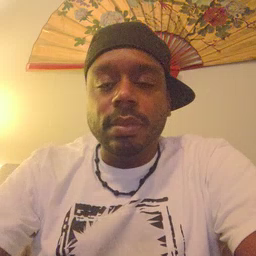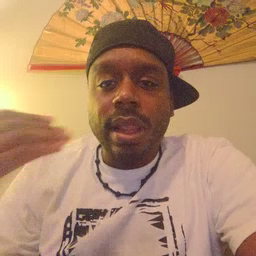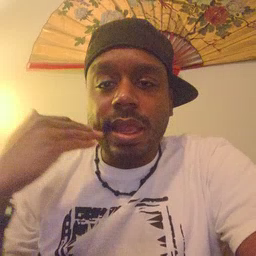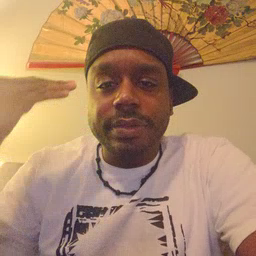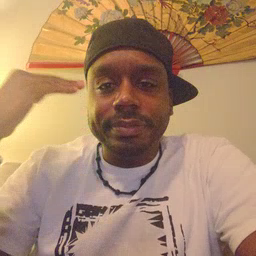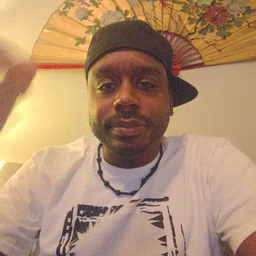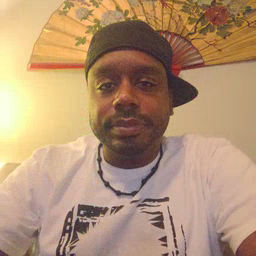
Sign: head